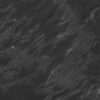
Label: not_dusty